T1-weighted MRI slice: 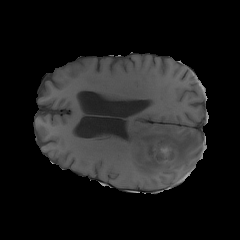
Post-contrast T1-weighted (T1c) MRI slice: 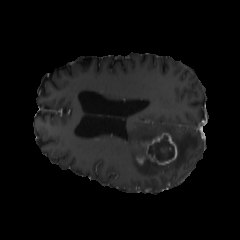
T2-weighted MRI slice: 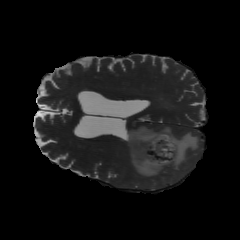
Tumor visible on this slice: yes